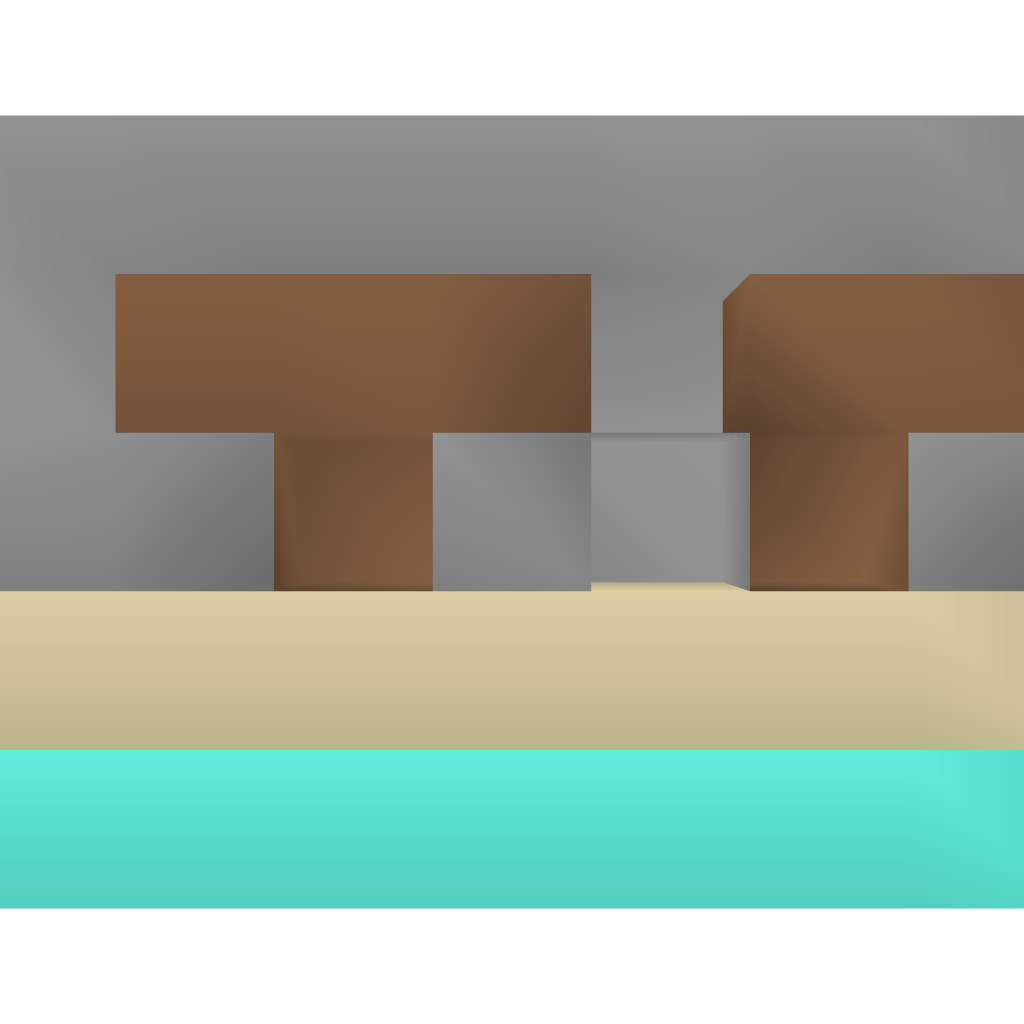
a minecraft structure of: Beacon